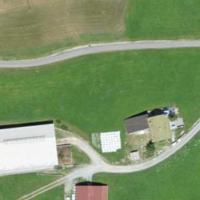
EUNIS habitat code: 23
Species observed at this site:
Geum rivale